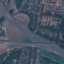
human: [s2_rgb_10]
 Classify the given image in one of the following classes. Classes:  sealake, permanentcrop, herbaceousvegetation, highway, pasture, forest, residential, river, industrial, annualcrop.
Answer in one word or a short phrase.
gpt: Highway